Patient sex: F
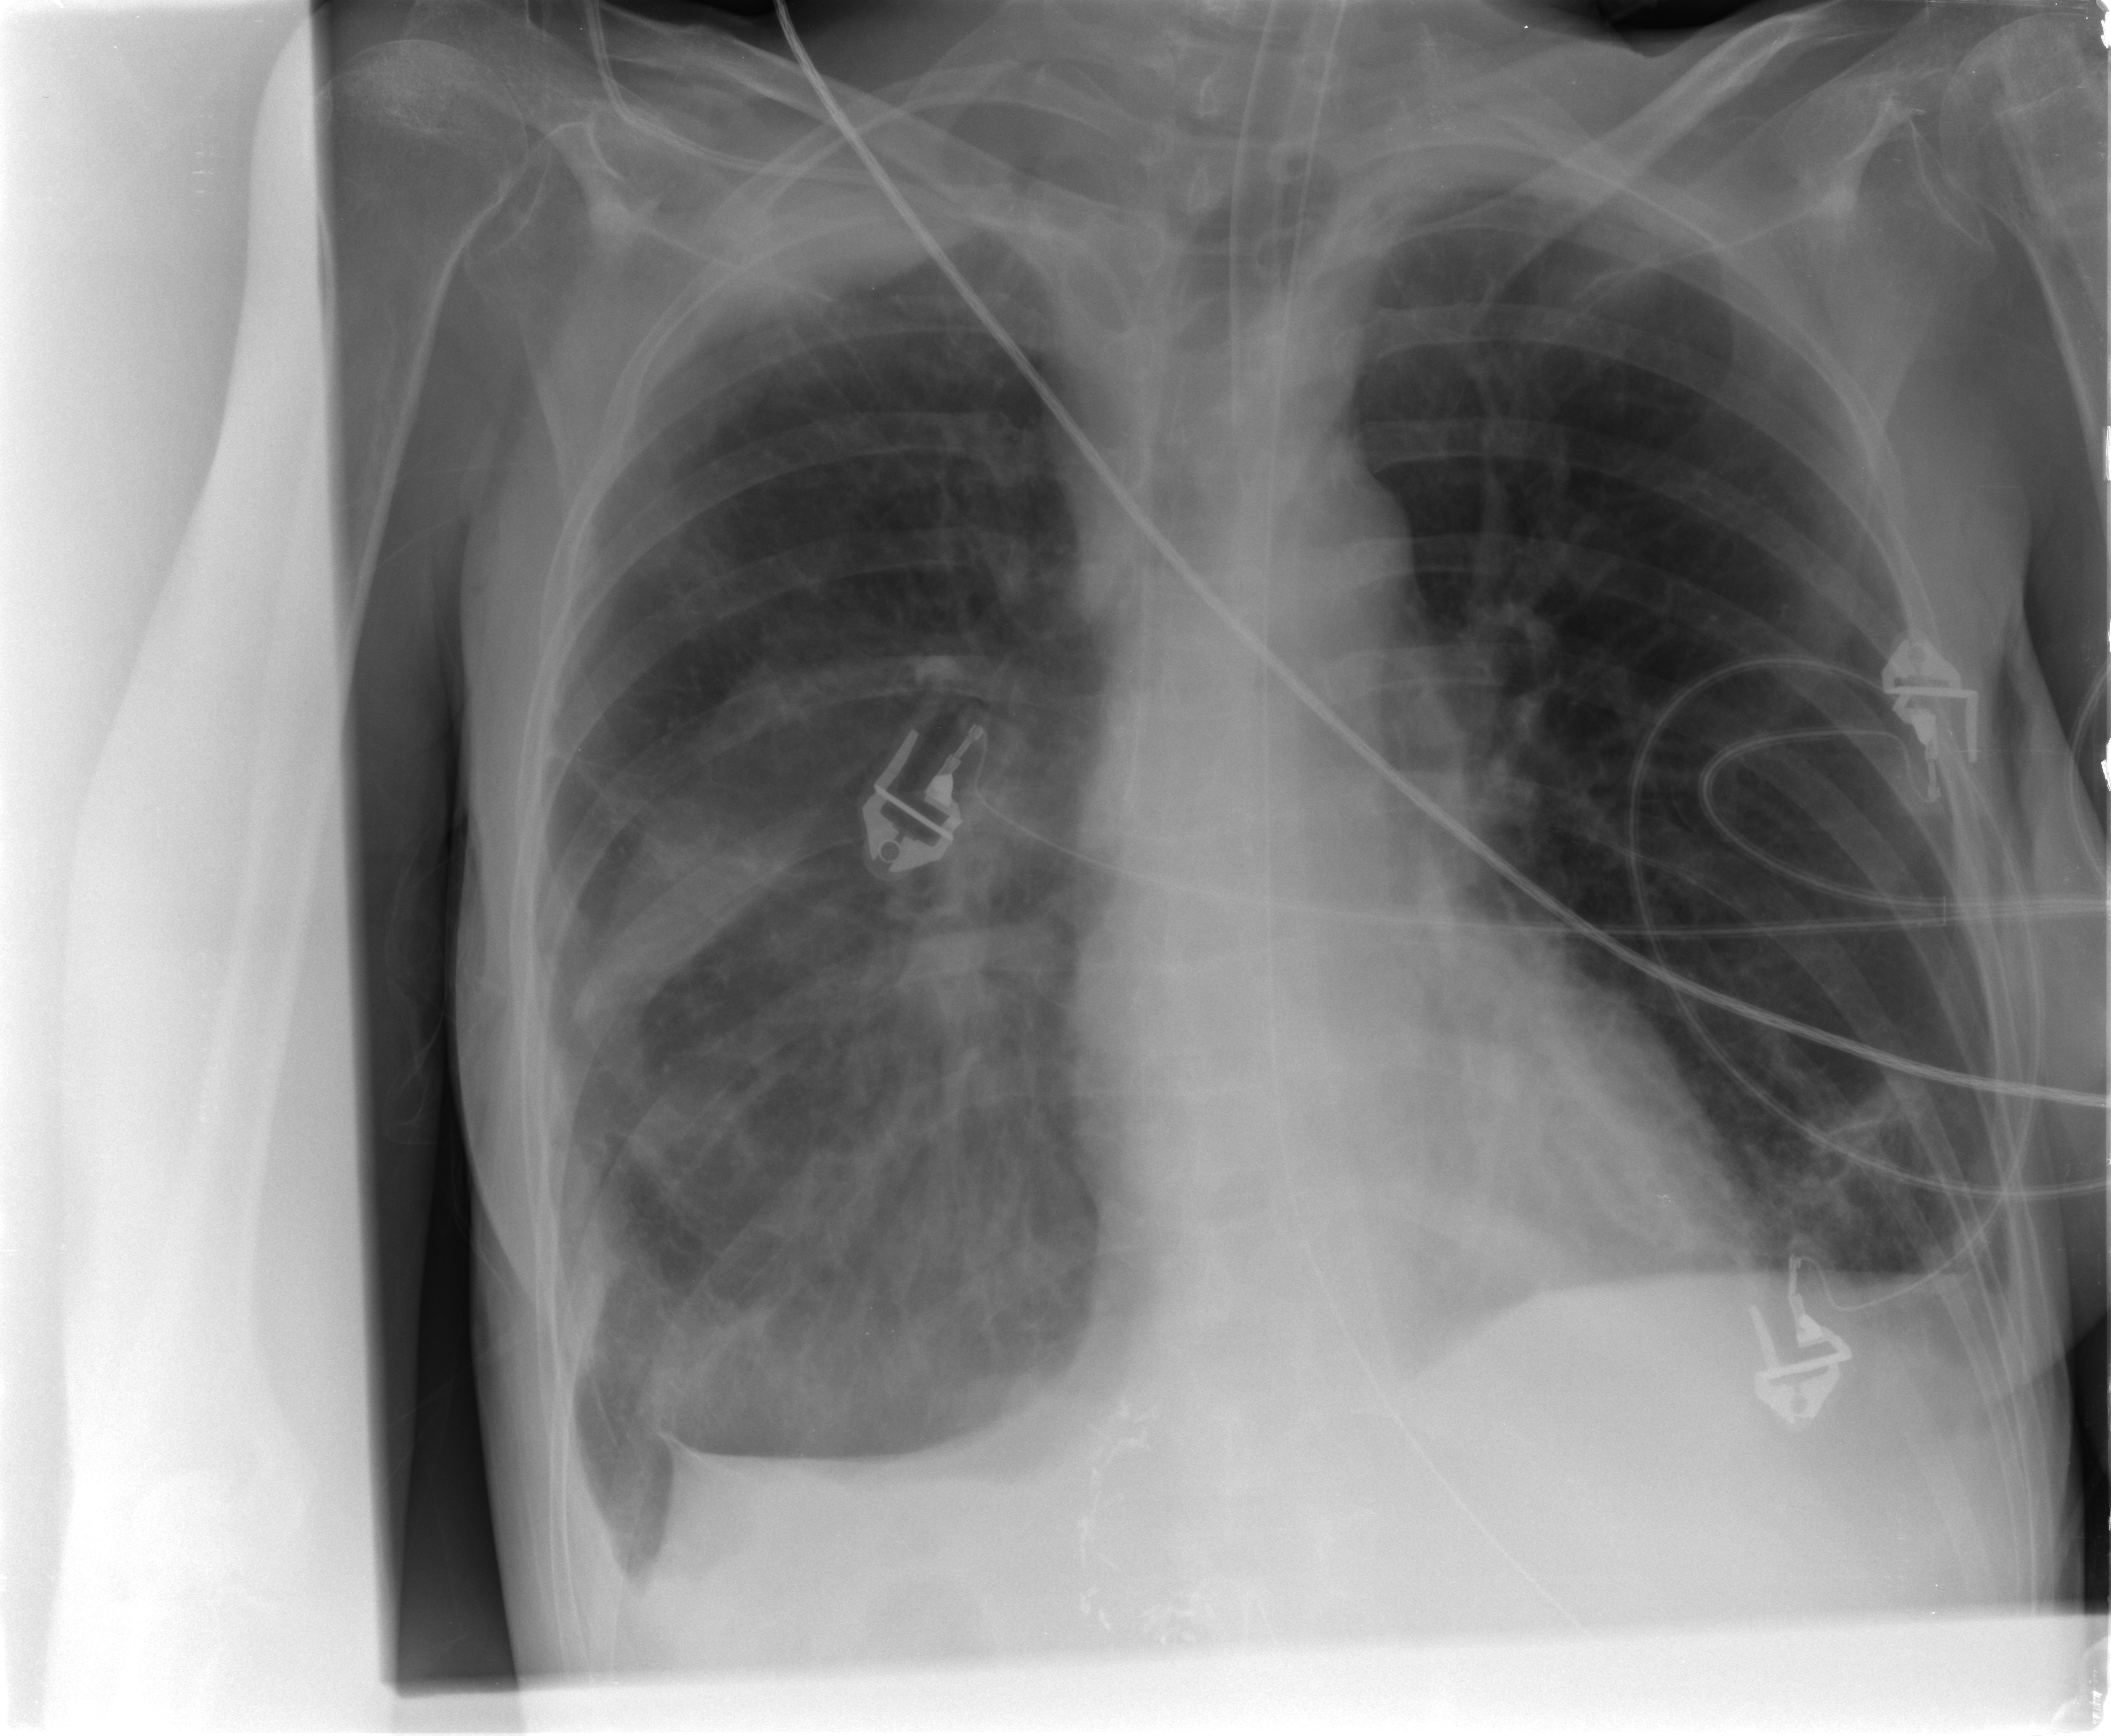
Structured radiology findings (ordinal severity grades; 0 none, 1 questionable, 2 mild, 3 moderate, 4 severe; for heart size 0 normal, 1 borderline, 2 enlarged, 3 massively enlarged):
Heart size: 0
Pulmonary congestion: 2
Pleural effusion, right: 2
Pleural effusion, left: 0
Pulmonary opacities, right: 2
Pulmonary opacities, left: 2
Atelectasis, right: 2
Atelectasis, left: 2